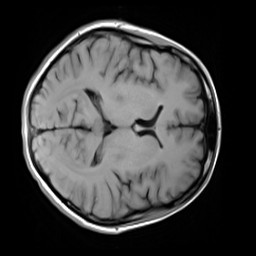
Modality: T1w
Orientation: axial
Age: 36
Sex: female
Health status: healthy
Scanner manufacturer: siemens
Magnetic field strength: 3 T
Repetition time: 4.1 s
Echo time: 0.0085 s